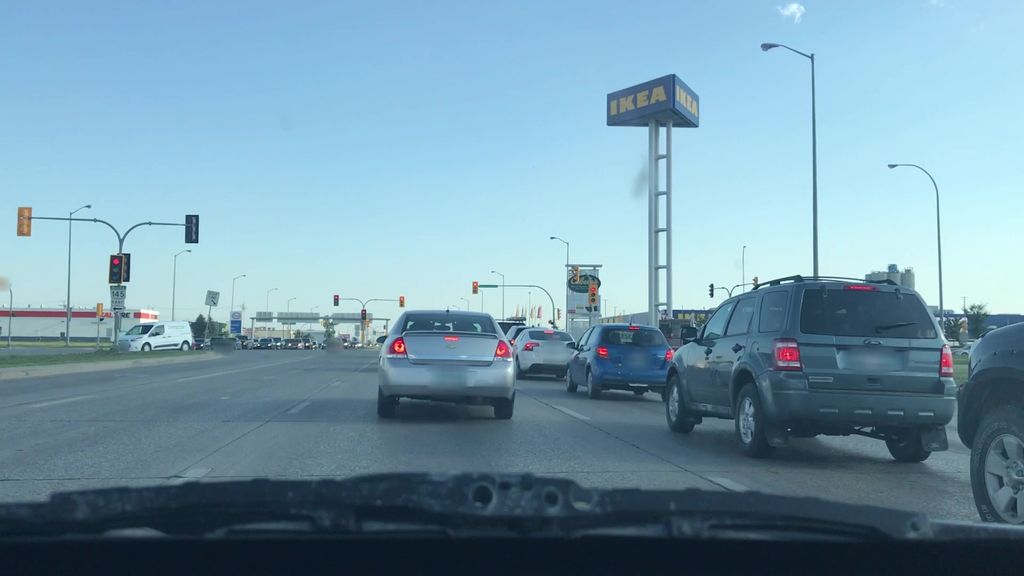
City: winnipeg